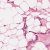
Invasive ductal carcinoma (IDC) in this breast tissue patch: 0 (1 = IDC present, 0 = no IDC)